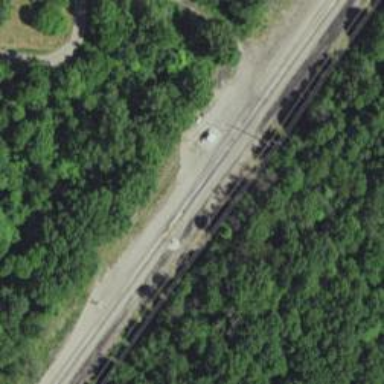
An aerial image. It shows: Outdoor signal box located at the railway.